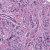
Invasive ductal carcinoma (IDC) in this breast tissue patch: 1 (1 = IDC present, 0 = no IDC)